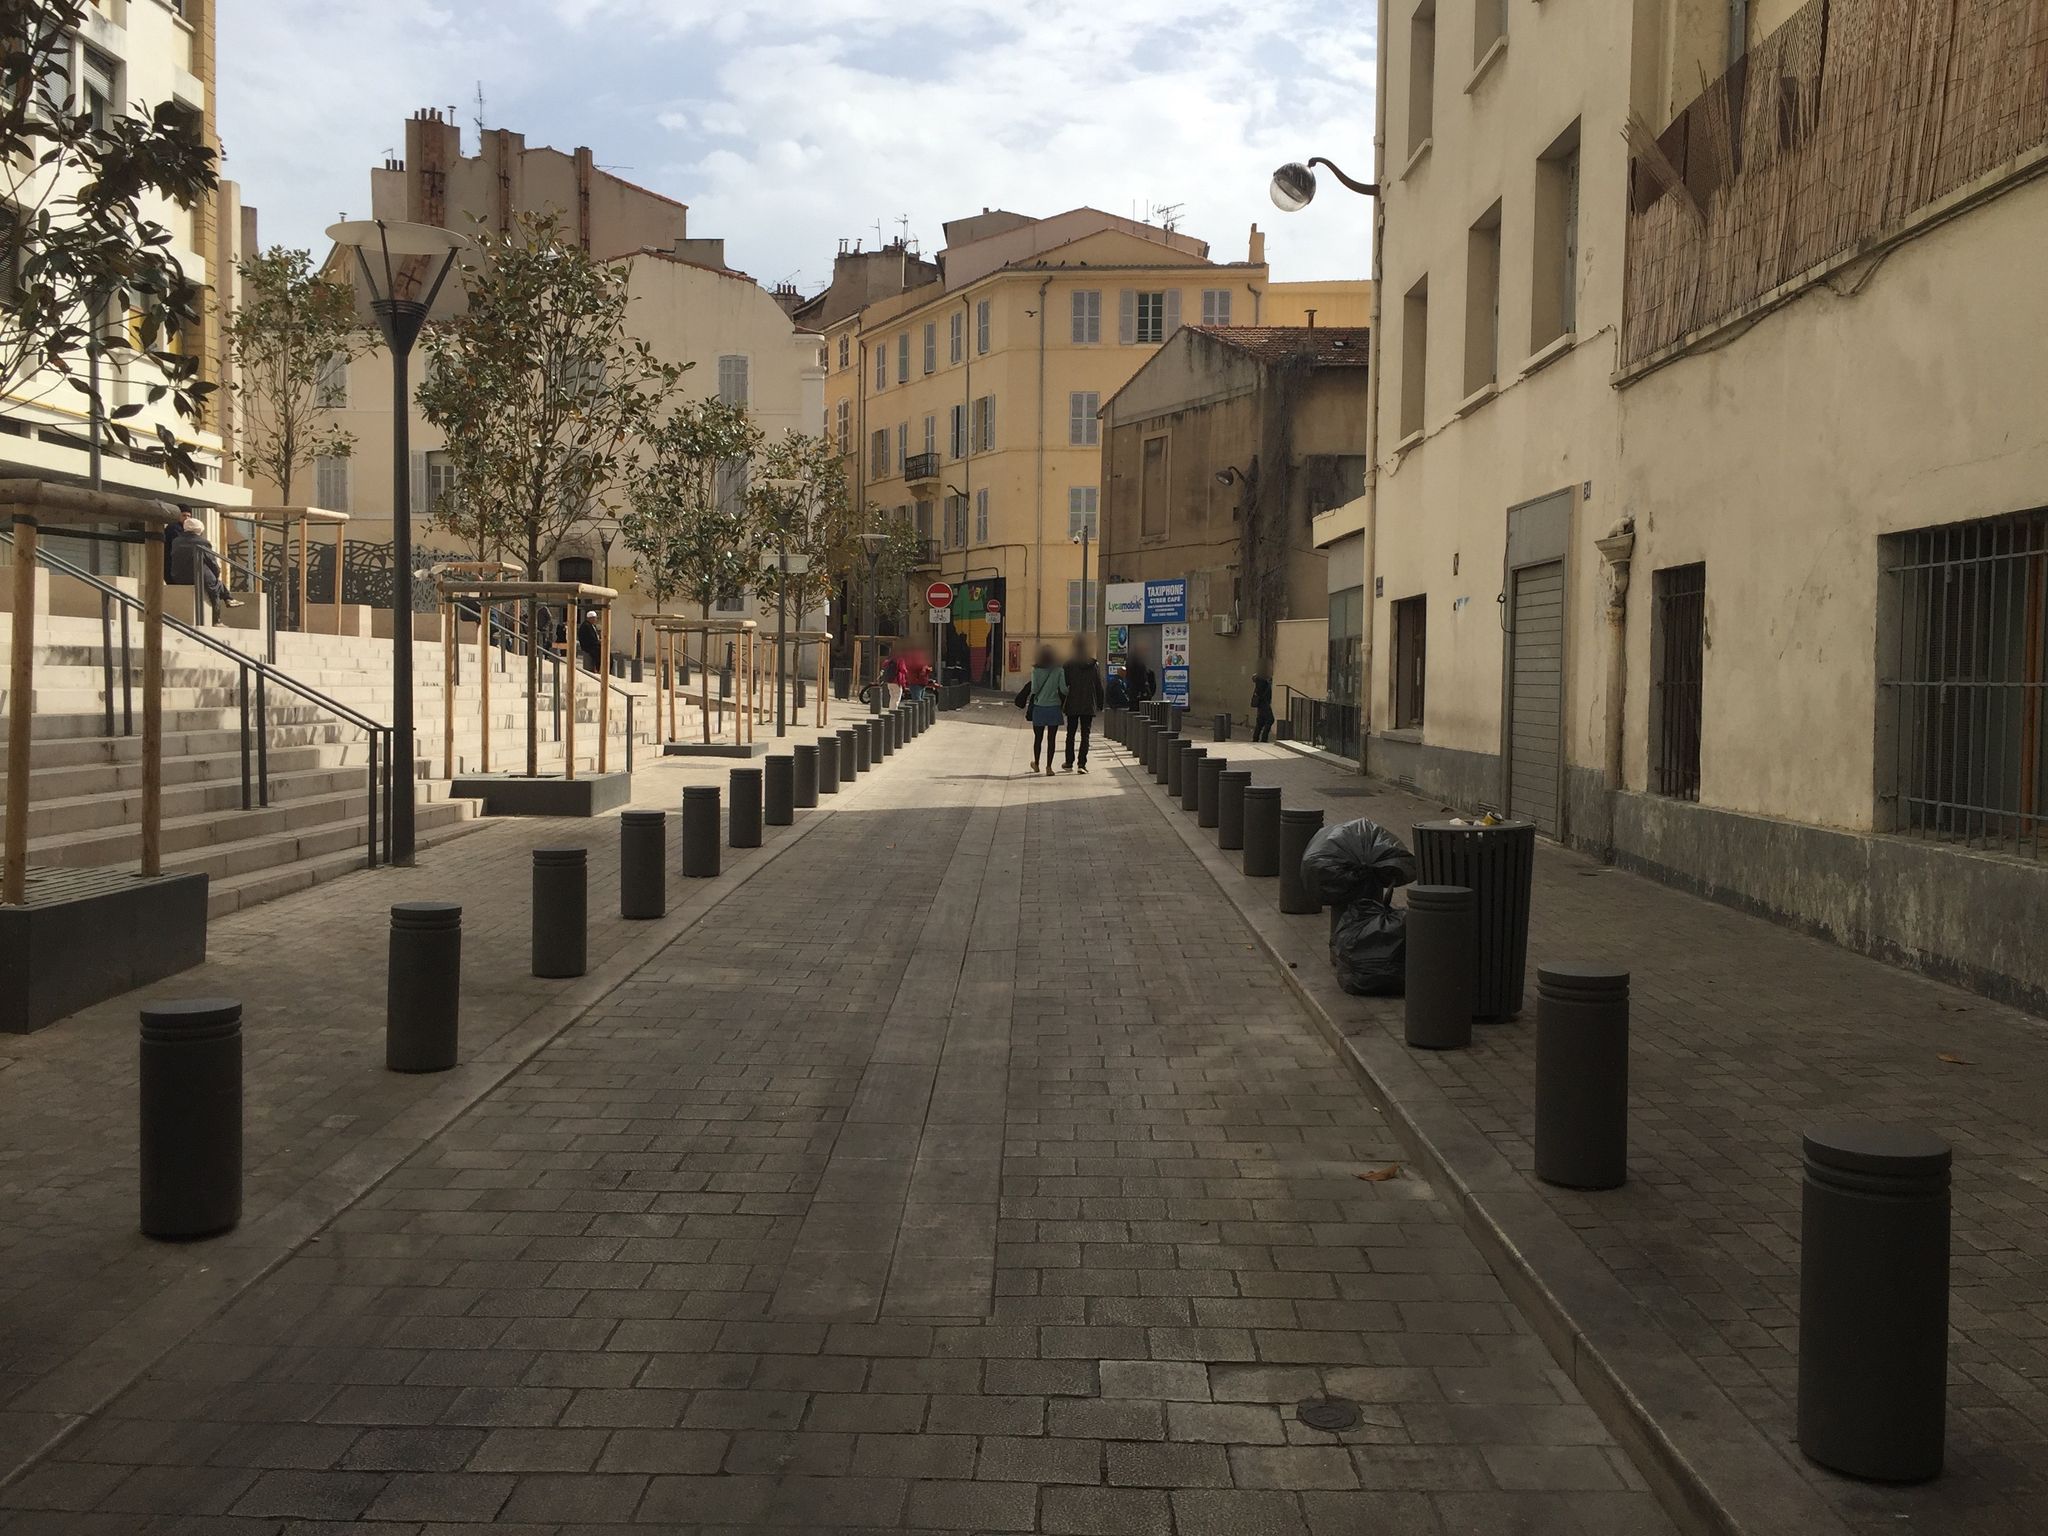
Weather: cloudy
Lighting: day
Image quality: good
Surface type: walking surface
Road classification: steps, service, footway
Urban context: urban centre
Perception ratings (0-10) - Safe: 1.56, Lively: 8.04, Beautiful: 3.51, Boring: 2.02, Depressing: 7.07, Wealthy: 7.75